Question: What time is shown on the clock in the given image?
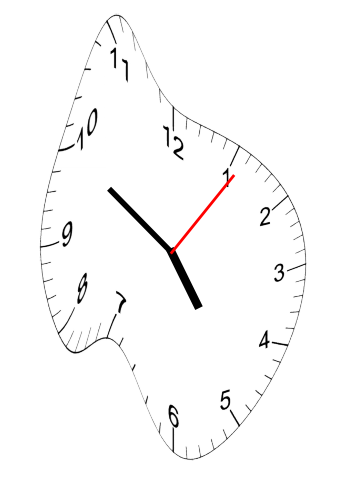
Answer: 04:50:06